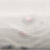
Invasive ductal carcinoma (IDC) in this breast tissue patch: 0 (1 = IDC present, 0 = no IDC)